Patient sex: F
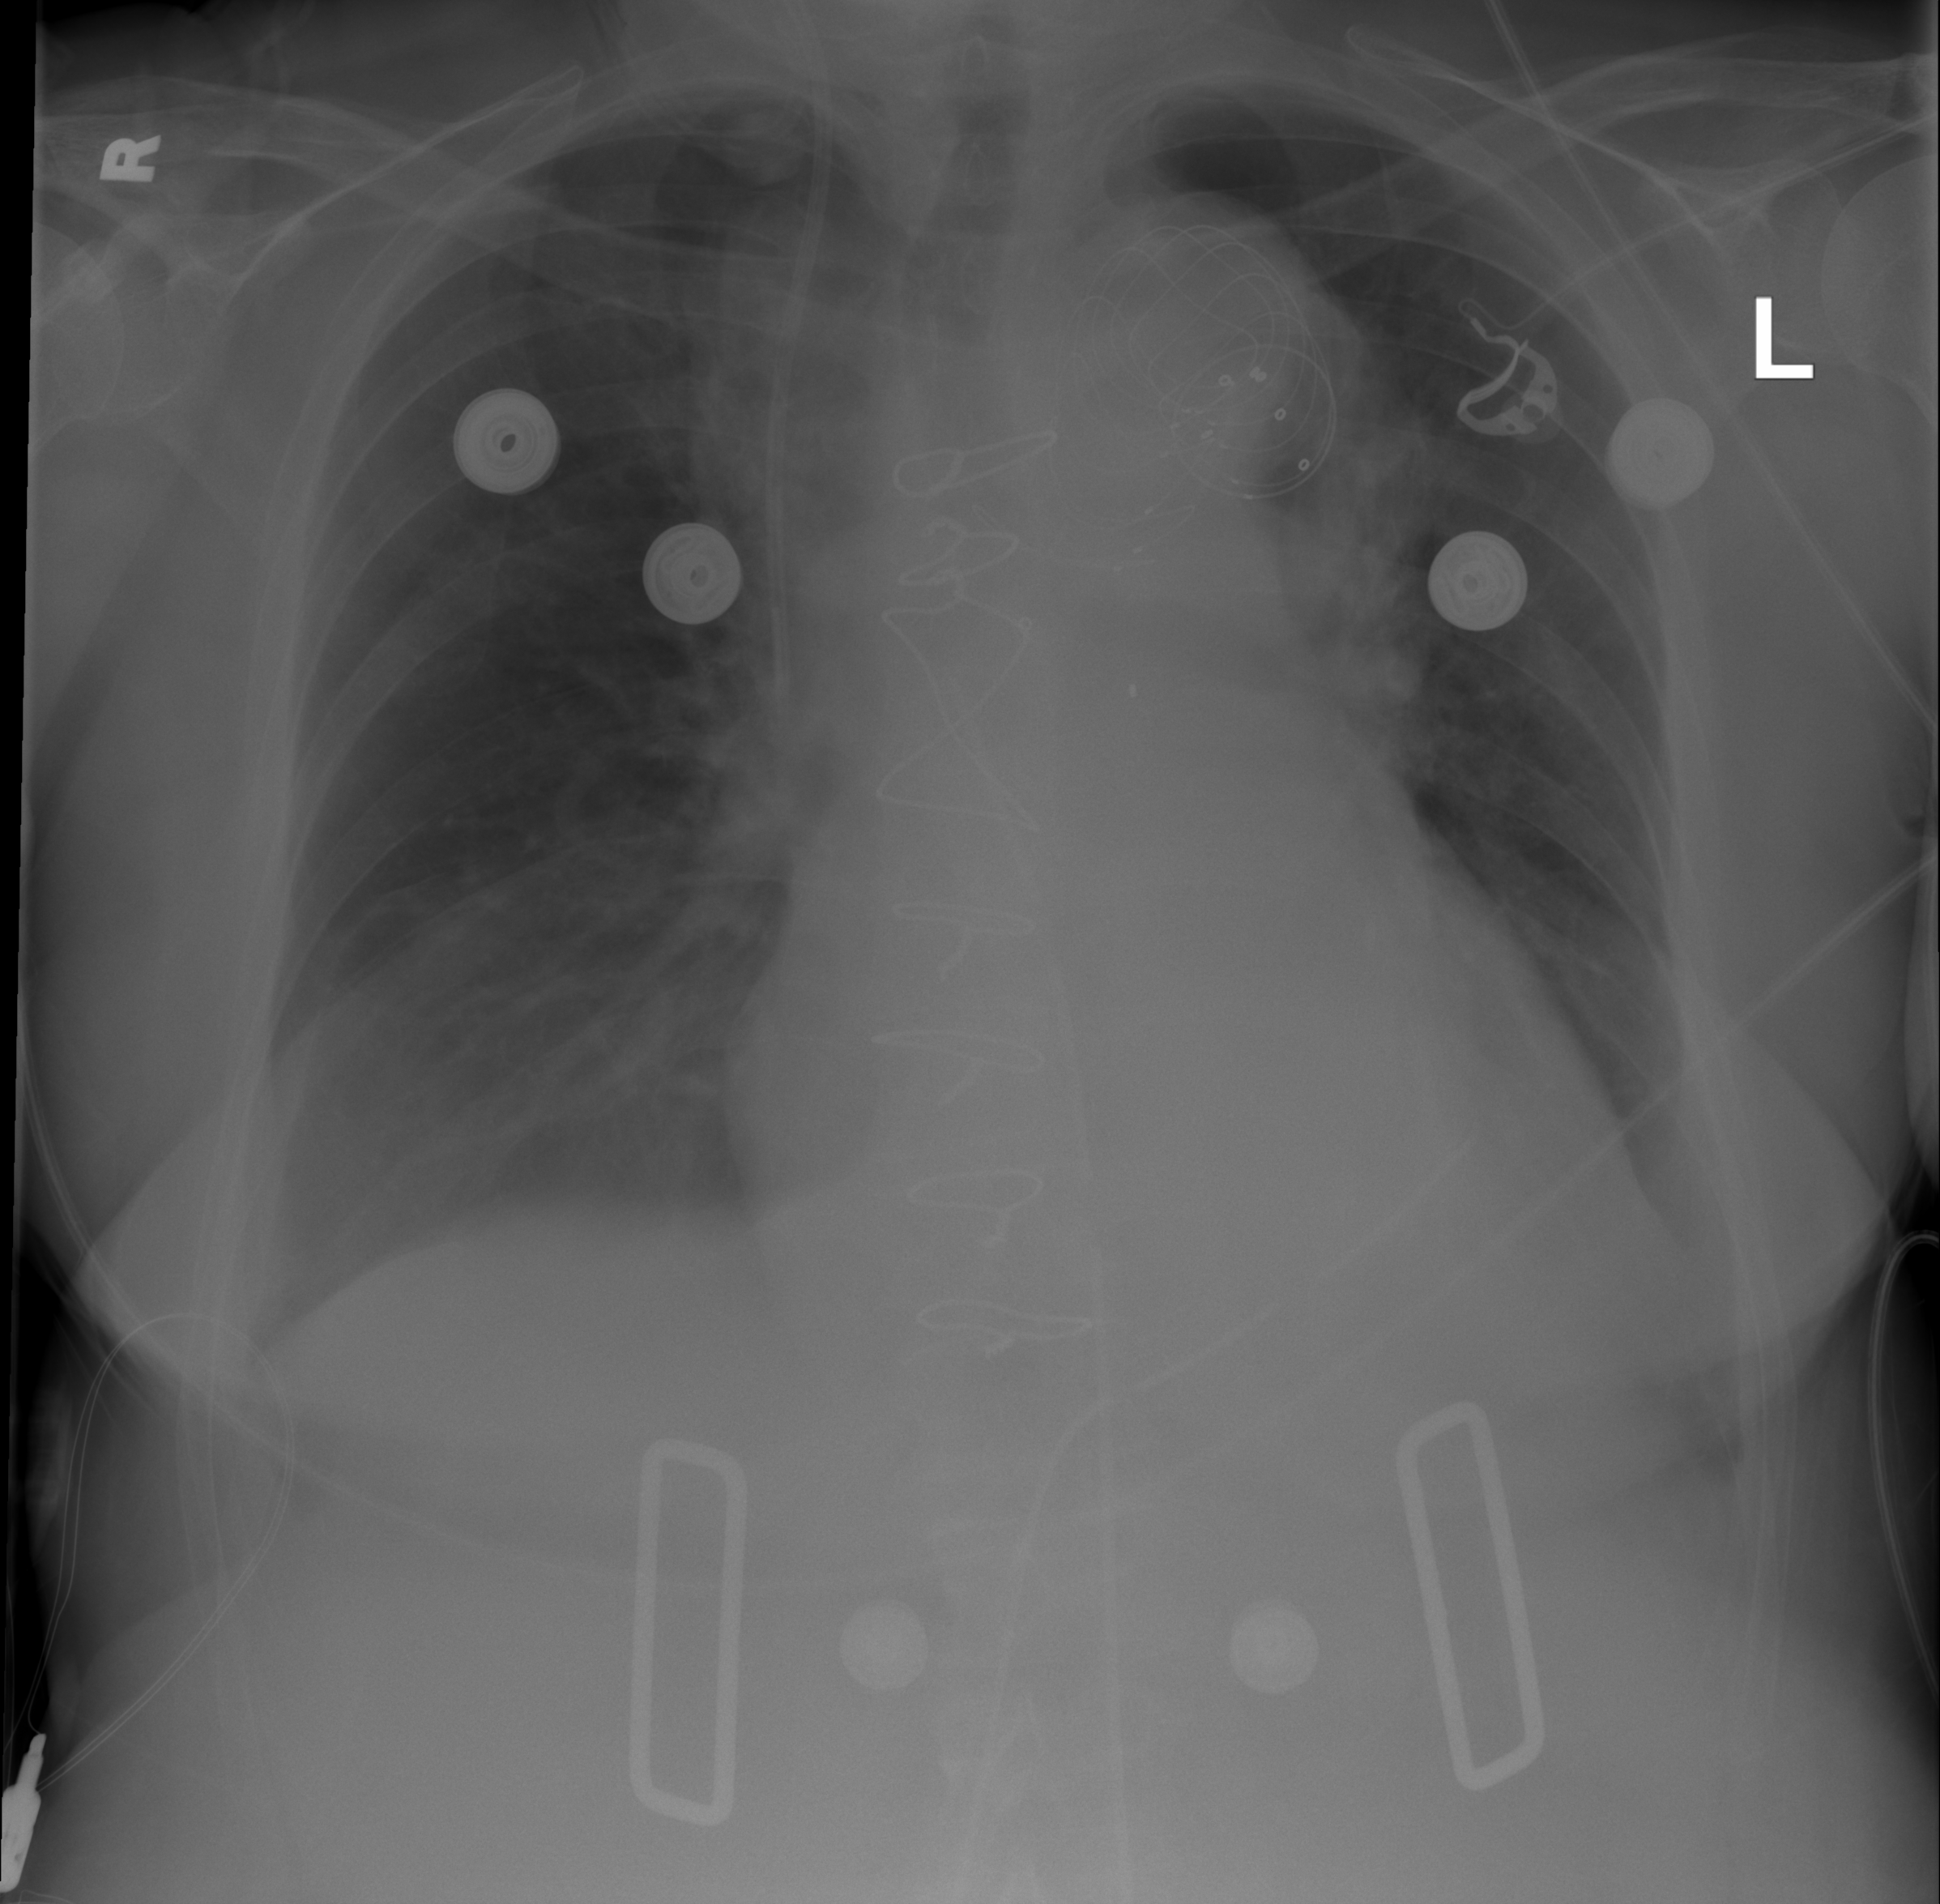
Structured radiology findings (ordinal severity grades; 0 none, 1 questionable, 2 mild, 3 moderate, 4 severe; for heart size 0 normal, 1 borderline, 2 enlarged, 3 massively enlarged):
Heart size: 1
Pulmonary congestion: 0
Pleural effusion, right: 2
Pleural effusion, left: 2
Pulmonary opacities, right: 0
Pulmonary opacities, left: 0
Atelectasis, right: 0
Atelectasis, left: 2